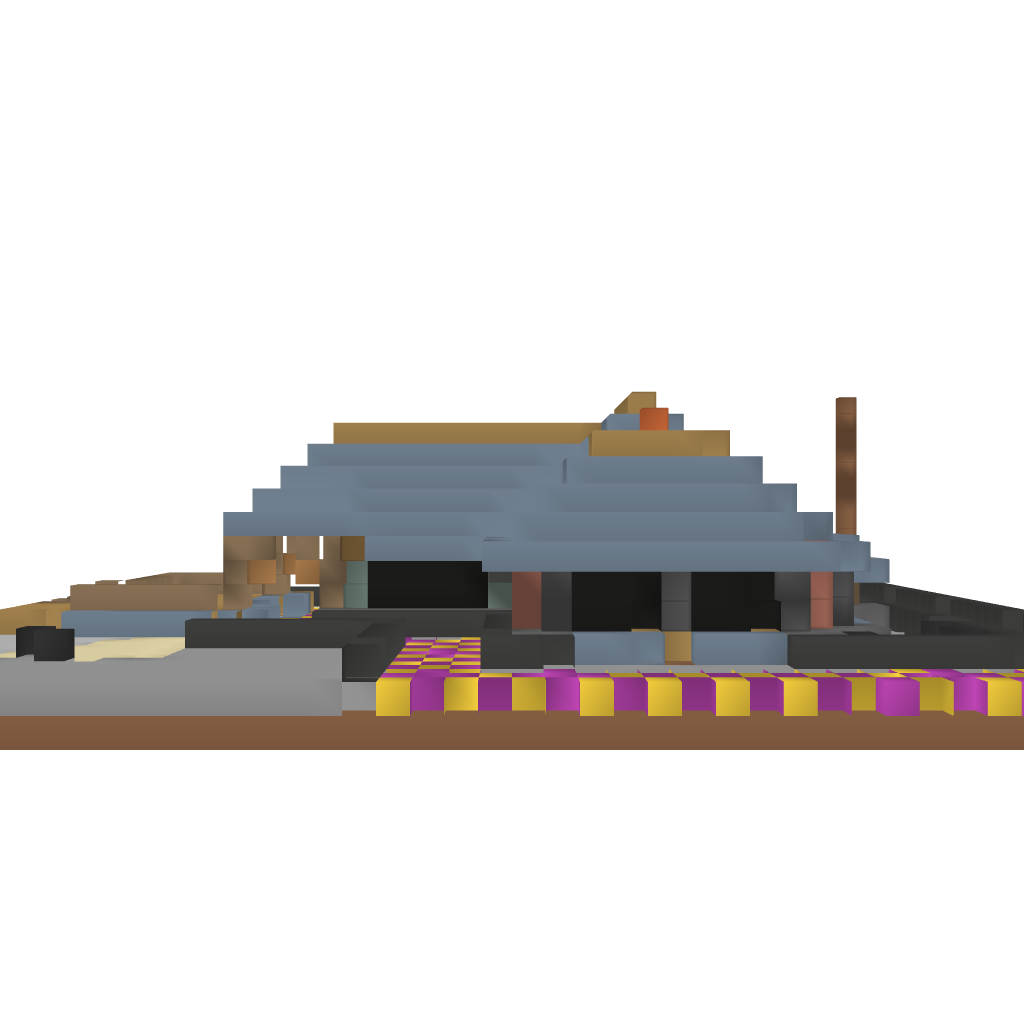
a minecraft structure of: GaymerMansion